Field crop: tomato
Growth stage: 2
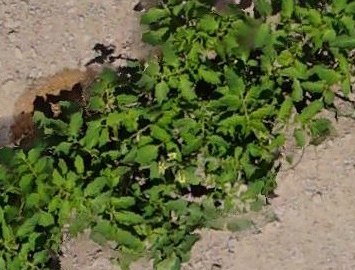
Species: tomato